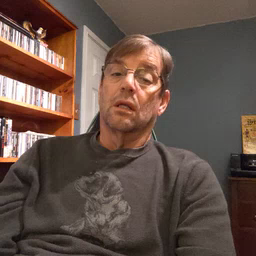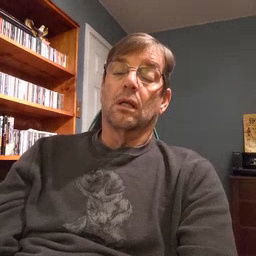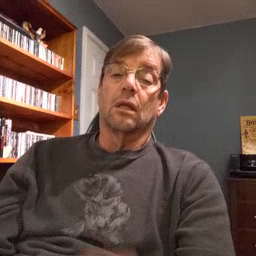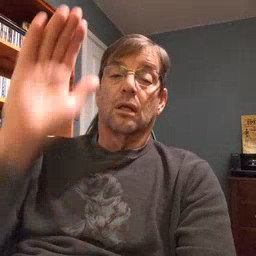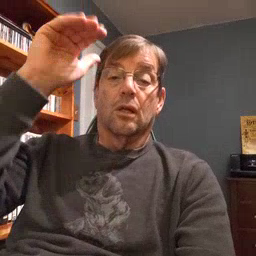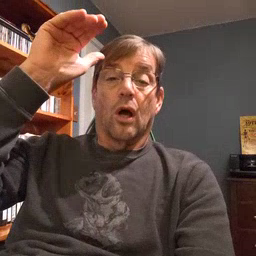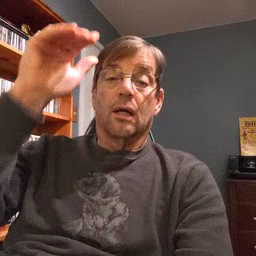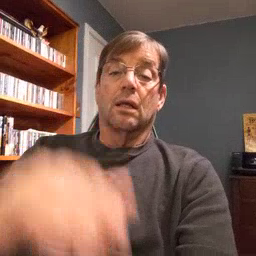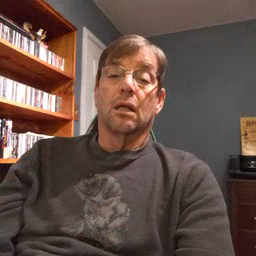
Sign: donkey